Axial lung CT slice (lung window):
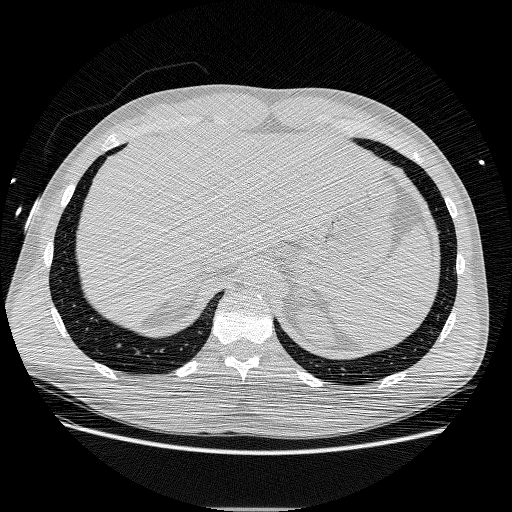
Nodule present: no